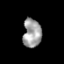
Tissue: prostate
Cell type: T cells
Senescence score: 0.3432
Nuclear area (px): 517
Mean DAPI intensity: 158.847